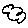
Label: cloud